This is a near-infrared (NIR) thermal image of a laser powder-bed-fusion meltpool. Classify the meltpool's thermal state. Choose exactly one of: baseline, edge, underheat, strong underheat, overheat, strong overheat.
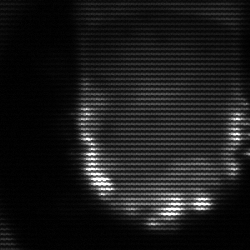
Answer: baseline